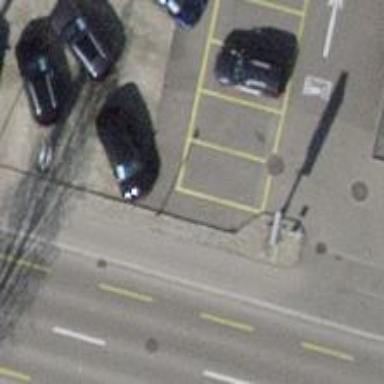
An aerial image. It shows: Flagpole which is man-made.